Aerial crown-view tile of a tropical tree (Barro Colorado Island, Panama), acquired 20250818:
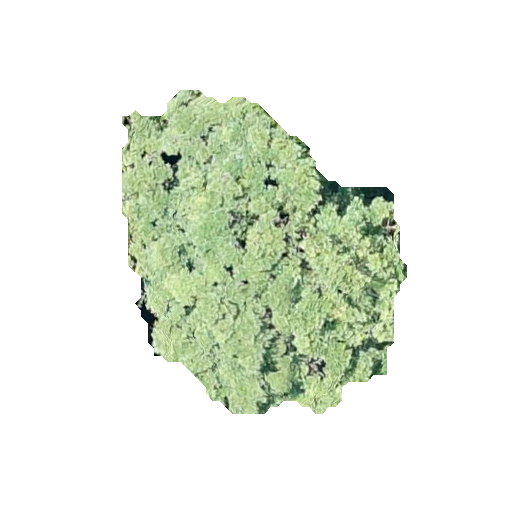
Species: Tabebuia rosea
GBIF accepted scientific name: Tabebuia rosea
Crown area: 95.413 m²